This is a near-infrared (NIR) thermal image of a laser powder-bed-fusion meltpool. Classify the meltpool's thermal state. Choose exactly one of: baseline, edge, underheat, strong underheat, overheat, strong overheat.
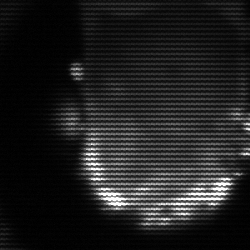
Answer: baseline